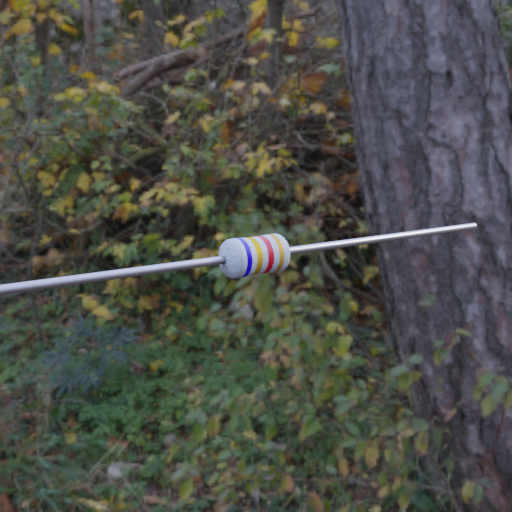
Resistor colour bands (in order): blue, gold, red, gold